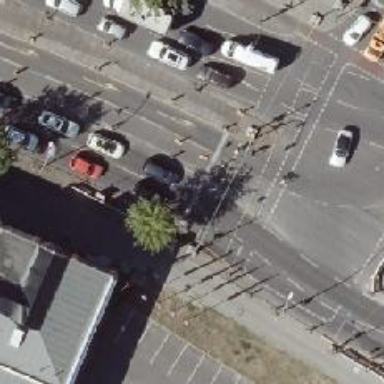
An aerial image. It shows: Road with traffic signals.